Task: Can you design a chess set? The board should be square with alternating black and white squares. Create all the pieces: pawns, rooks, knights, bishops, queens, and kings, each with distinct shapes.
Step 2019:
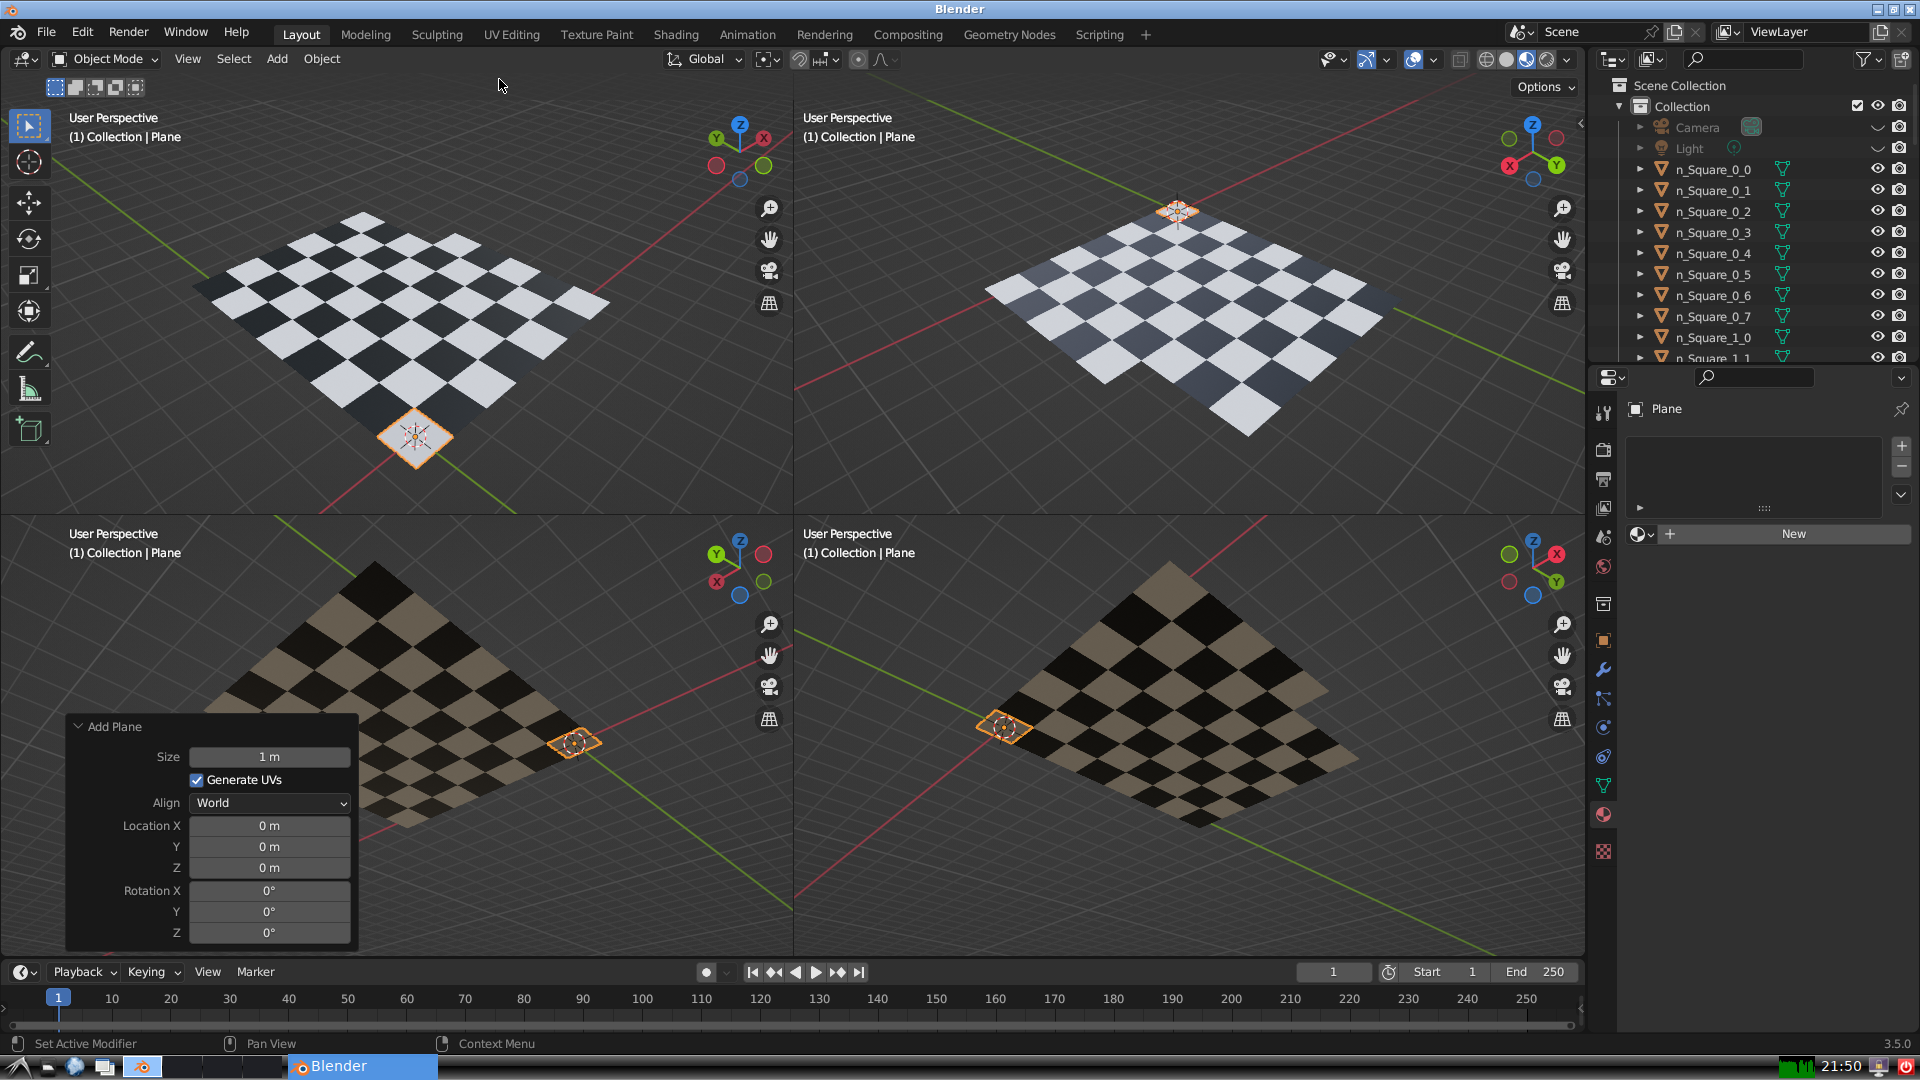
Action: {"mouse_move": [270, 758]}